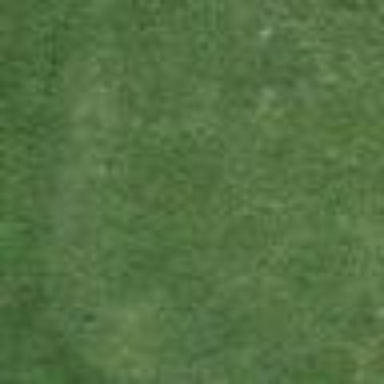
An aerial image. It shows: Golf tee area covered with grass.